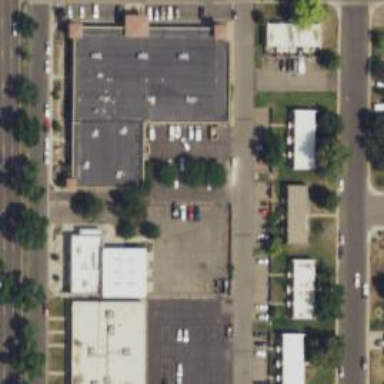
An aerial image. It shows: Building with gray roof.